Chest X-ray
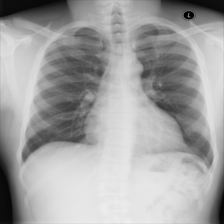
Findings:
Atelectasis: negative
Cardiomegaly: negative
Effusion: negative
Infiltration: negative
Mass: negative
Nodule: negative
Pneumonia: negative
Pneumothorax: negative
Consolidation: negative
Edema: negative
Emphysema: negative
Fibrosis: negative
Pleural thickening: negative
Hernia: negative